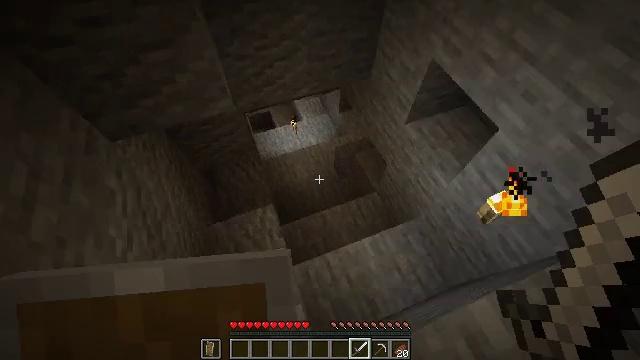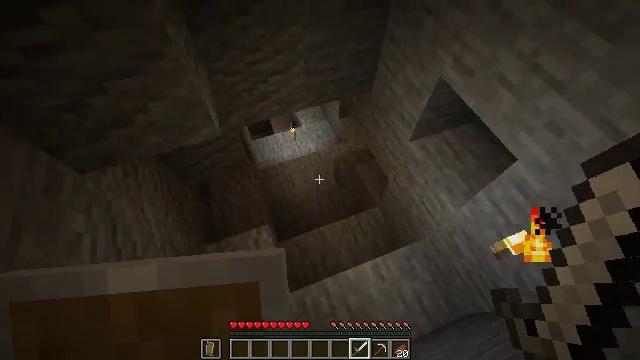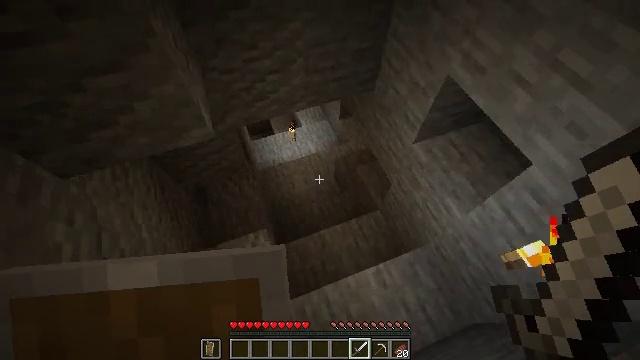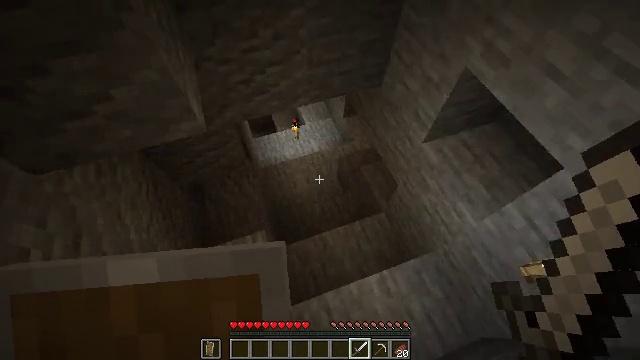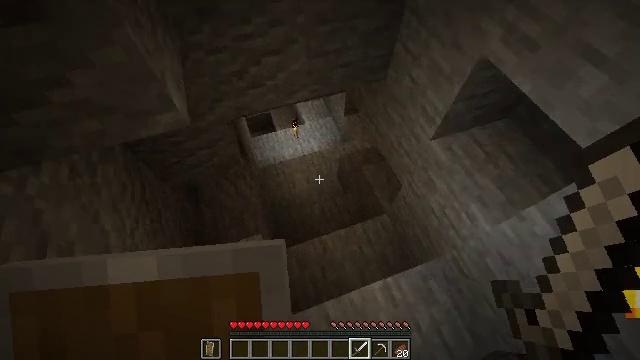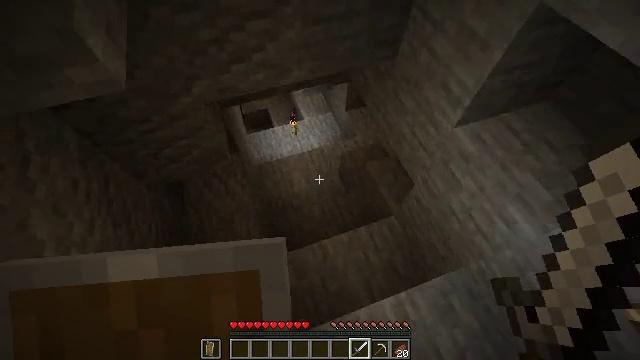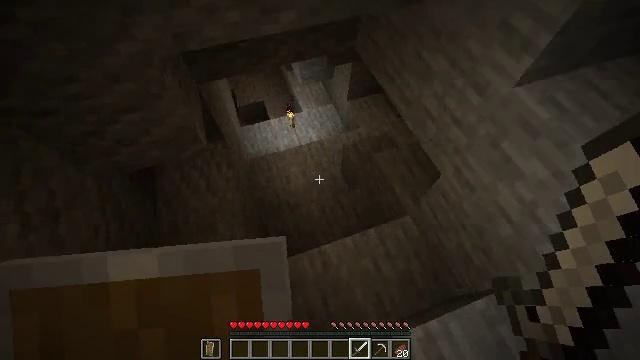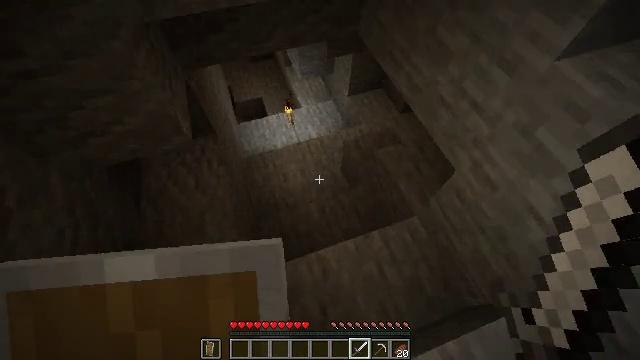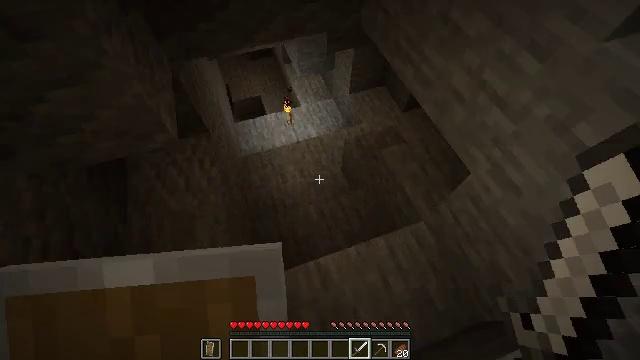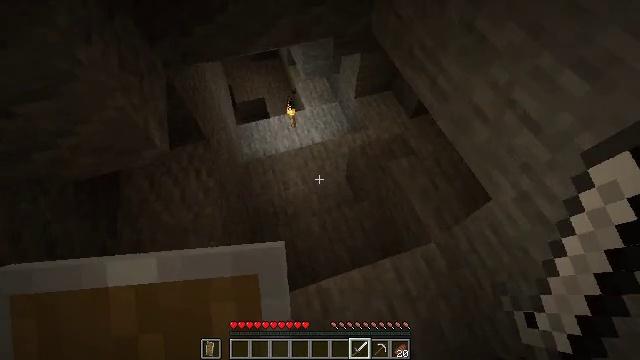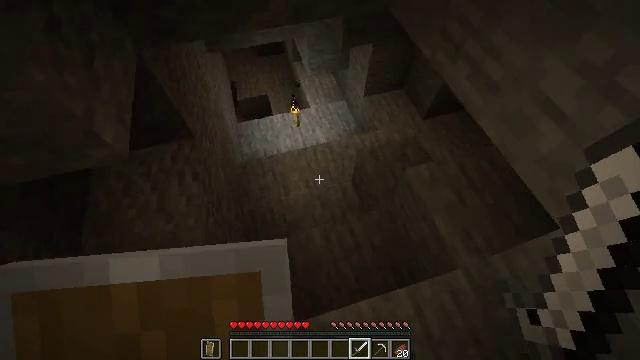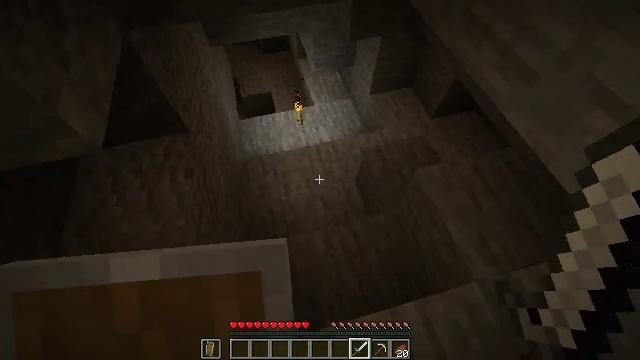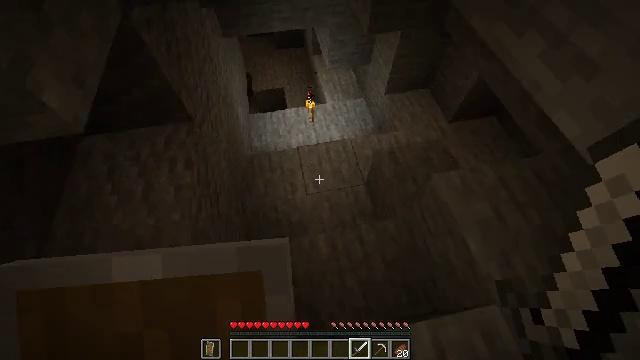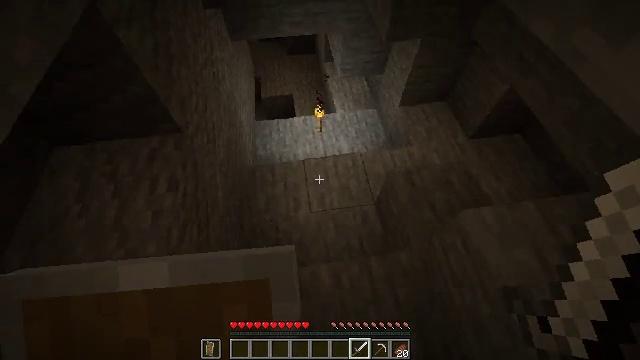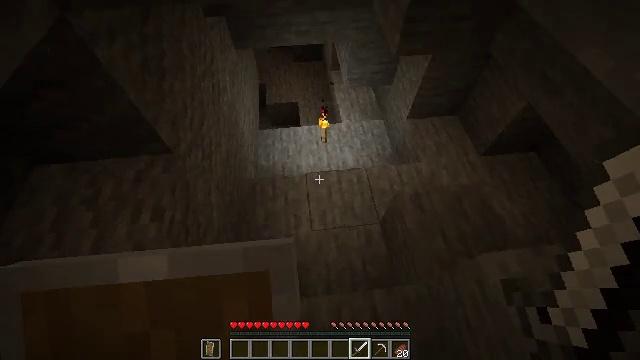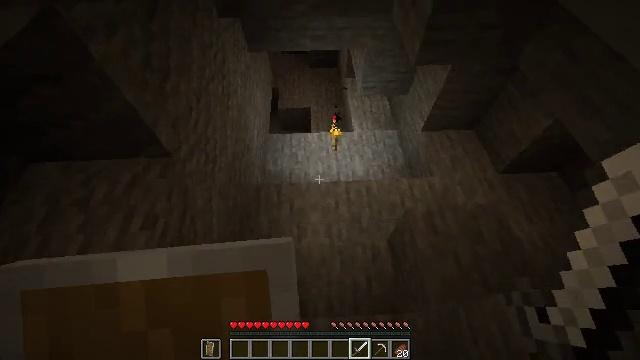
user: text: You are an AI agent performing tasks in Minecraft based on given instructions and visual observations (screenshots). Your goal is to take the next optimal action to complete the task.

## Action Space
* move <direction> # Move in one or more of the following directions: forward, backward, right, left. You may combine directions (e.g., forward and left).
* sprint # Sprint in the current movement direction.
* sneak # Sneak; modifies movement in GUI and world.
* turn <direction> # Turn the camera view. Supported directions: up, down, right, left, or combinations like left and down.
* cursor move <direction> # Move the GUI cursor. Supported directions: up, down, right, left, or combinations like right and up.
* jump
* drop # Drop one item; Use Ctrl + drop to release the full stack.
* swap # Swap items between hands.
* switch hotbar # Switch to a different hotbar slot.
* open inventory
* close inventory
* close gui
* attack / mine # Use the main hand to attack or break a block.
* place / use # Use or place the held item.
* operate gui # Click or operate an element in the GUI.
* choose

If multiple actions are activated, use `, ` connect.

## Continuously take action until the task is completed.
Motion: motion action
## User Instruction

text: Break the mob spawner.
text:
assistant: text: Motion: move forward
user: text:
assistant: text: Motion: move forward
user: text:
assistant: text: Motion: move forward, turn left
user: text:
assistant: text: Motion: move forward
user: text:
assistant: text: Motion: move forward
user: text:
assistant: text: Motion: move forward
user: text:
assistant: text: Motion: move forward
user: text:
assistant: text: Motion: move forward
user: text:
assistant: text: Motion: move forward, turn left
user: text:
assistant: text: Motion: move forward, turn left
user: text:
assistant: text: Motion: move forward, turn left
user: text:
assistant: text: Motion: move forward, turn left
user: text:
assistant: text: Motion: move forward, turn left and up
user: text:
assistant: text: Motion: move forward, turn left
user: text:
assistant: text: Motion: move forward, turn left and up
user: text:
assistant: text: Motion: move forward, turn left
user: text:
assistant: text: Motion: move forward, turn left and up
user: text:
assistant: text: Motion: move forward
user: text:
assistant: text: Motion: move forward
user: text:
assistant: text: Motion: move forward, turn up
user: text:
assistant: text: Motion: move forward, turn up
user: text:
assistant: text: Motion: move forward, turn up
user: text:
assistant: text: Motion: move forward
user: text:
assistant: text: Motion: move forward
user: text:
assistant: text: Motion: move forward
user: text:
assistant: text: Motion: move forward
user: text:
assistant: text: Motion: move forward
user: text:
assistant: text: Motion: move forward
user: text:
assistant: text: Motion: move forward
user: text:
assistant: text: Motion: move forward